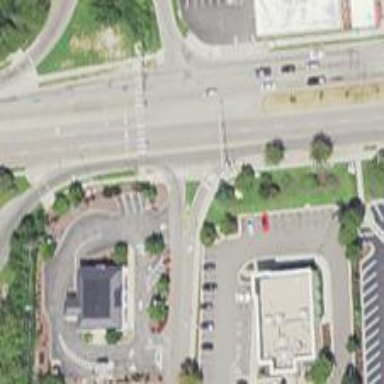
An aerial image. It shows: Stop road.